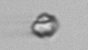
Label: detritus_transparent